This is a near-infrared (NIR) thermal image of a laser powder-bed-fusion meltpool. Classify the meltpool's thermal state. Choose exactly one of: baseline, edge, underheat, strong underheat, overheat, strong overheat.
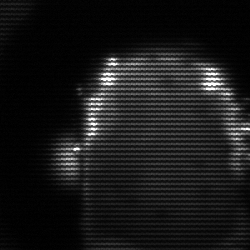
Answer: baseline